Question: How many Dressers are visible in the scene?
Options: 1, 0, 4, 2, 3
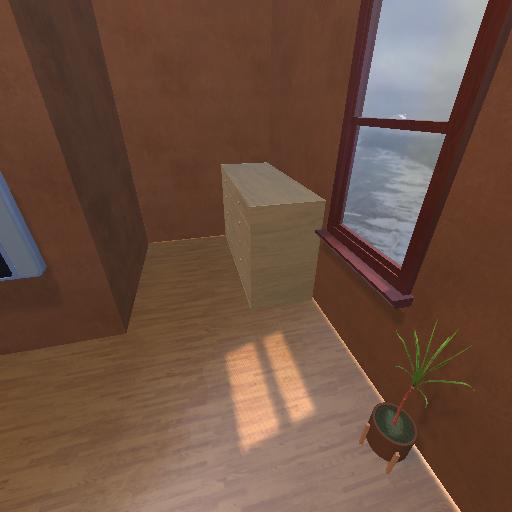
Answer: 1